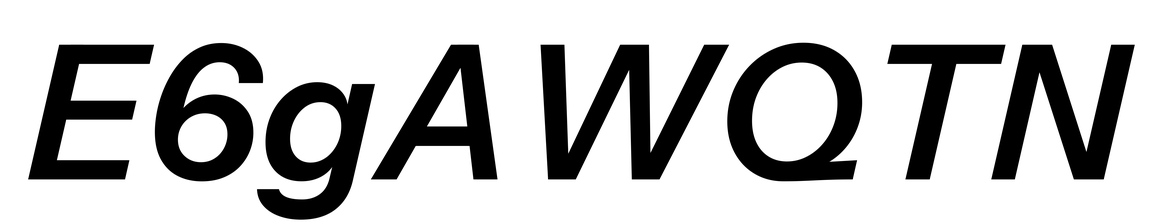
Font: InstrumentSans-Italic_SemiBold_Italic